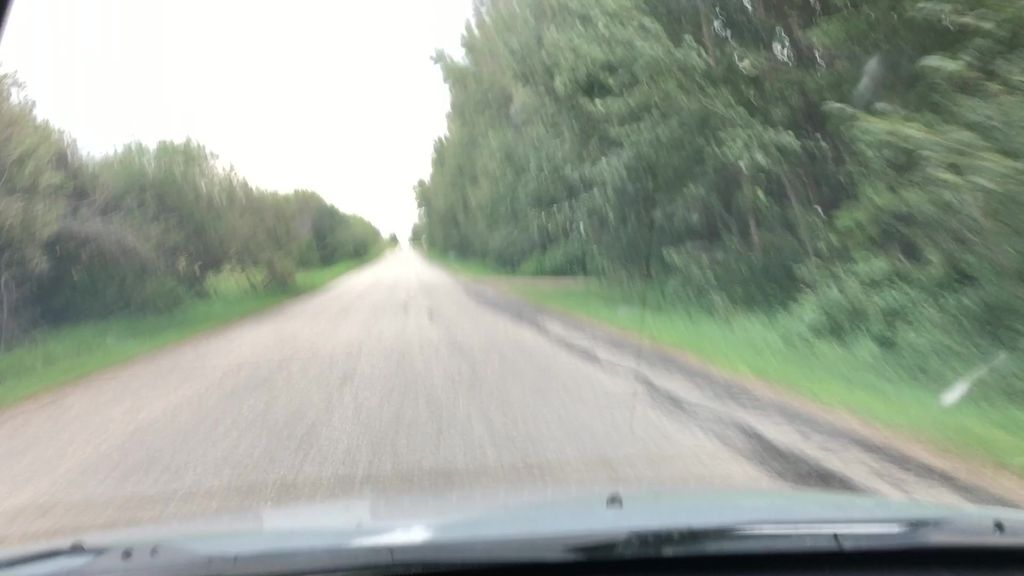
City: edmonton